Interaction volume radius: 5 \u00c5
Interaction volume height: 20 \u00c5
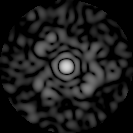
Disorder parameter: 0.8338